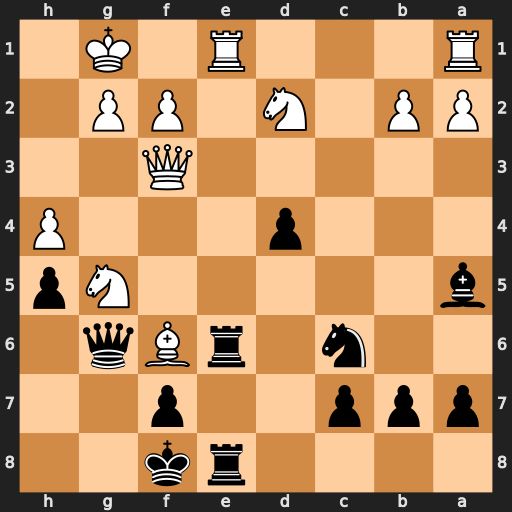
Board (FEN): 4rk2/ppp2p2/2n1rBq1/b5Np/3p3P/5Q2/PP1N1PP1/R3R1K1
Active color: b
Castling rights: -
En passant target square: -
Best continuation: Rxe1+ Rxe1 Rxe1+